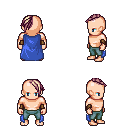
a pixel art fantasy rpg character, male body template, human, light skin, blue cape, teal pants, white blonde long mohawk hairstyle, leather bracers, four views (front, back, left, right), 2x2 character sprite sheet, small pixel art, hard edges, no anti-aliasing